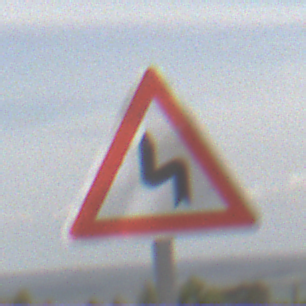
Verkehrszeichen: DoppelkurveZunaechstLinks
Umgebung: Outdoor, Nature
Tageszeit: Midday
Wetter: PartlyCloudy
Licht: Natural
Jahreszeit: NotSpecified
Kontrast: MediumContrast